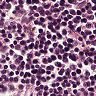
Metastatic tissue present: no